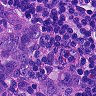
Metastatic tissue present: yes